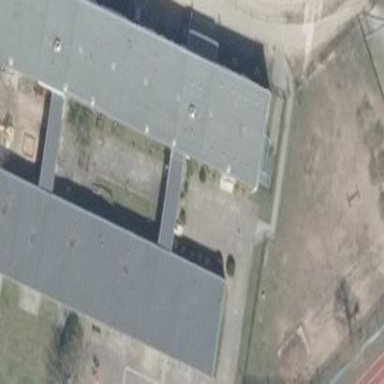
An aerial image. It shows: Kindergarten building.